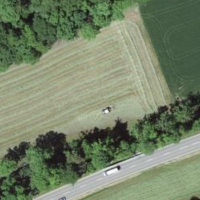
EUNIS habitat code: 41
Species observed at this site:
Allium ursinum
Cardamine heptaphylla
Arum maculatum